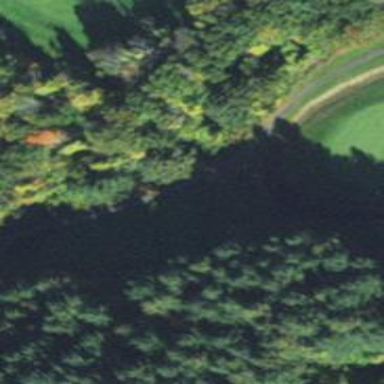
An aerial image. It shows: Scenic golf fairway.